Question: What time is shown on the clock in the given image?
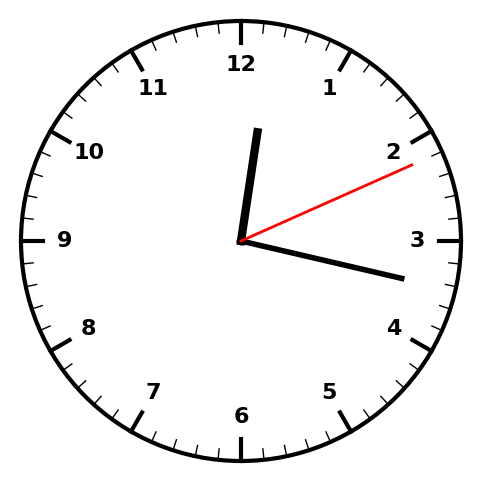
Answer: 12:17:11